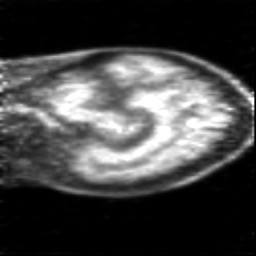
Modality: PET
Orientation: sagittal
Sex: female
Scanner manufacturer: siemens